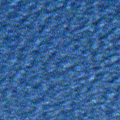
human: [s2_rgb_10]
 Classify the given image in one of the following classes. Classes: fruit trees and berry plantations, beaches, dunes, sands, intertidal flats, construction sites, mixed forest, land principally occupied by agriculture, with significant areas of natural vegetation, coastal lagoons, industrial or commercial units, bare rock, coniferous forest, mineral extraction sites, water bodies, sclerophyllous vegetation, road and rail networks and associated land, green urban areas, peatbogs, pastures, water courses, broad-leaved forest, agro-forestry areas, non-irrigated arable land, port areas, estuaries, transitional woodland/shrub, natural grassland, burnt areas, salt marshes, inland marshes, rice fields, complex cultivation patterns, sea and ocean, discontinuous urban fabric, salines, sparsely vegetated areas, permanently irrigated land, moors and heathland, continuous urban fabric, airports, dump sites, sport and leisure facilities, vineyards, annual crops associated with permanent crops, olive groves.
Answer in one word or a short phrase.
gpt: sea and ocean